Question:
'''
if (sqlDataReader1["ProductPromotion"].ToString() != null)
{
}
'''
i want to based on the total price and selling price to calculate the discount % and display on ddl. my ddl have a value.
how to do this formula?
inside the datareader i can do,
'''
string promotion = sqlDataReader1["ProductPromotion"].ToString();
string sellPrice = sqlDataReader1["ProductSalesPrice"].ToString();
the formula is like this
112.40 / 140.50 = Ans1
1-Ans1 = Ans2
Ans2 *100 =20
112.40/140.50 =0.8
1 - 0.8=0.2
0.2*100 =20
<asp:DropDownList ID="ddlDis" runat="server" Width="80px" onchange="CalculateCost();">
<asp:ListItem Value="0">0%</asp:ListItem>
<asp:ListItem Value="10">10%</asp:ListItem>
<asp:ListItem Value="15">15%</asp:ListItem>
<asp:ListItem Value="20">20%</asp:ListItem>
<asp:ListItem Value="25">25%</asp:ListItem>
<asp:ListItem Value="30">30%</asp:ListItem>
<asp:ListItem Value="35">35%</asp:ListItem>
<asp:ListItem Value="40">40%</asp:ListItem>
<asp:ListItem Value="45">45%</asp:ListItem>
<asp:ListItem Value="50">50%</asp:ListItem>
<asp:ListItem Value="55">55%</asp:ListItem>
<asp:ListItem Value="60">60%</asp:ListItem>
<asp:ListItem Value="65">65%</asp:ListItem>
<asp:ListItem Value="70">70%</asp:ListItem>
<asp:ListItem Value="75">75%</asp:ListItem>
<asp:ListItem Value="80">80%</asp:ListItem>
</asp:DropDownList>
'''
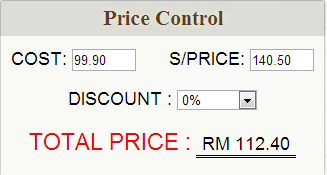
Answer: To select the percentage in dropdown,
Append "%" to that 20 and assign it to the model.
and,
'''
Html.DropdownList(m=>model.percentage,new SelectList(yourddlsource(),**Model.percentage**))
//The last mentioned value is dropdown's selected value(**3rd one**)
'''
load the view with the model and it will appear 20%.